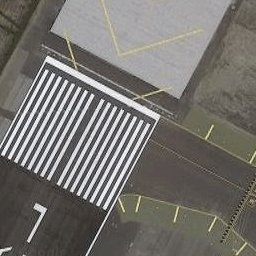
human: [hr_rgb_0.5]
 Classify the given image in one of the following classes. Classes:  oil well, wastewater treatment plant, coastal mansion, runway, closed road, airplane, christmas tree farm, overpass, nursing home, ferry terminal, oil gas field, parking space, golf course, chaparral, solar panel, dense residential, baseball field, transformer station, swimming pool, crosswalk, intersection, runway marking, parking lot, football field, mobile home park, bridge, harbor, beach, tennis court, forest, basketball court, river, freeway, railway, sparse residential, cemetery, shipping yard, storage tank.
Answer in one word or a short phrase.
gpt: runway